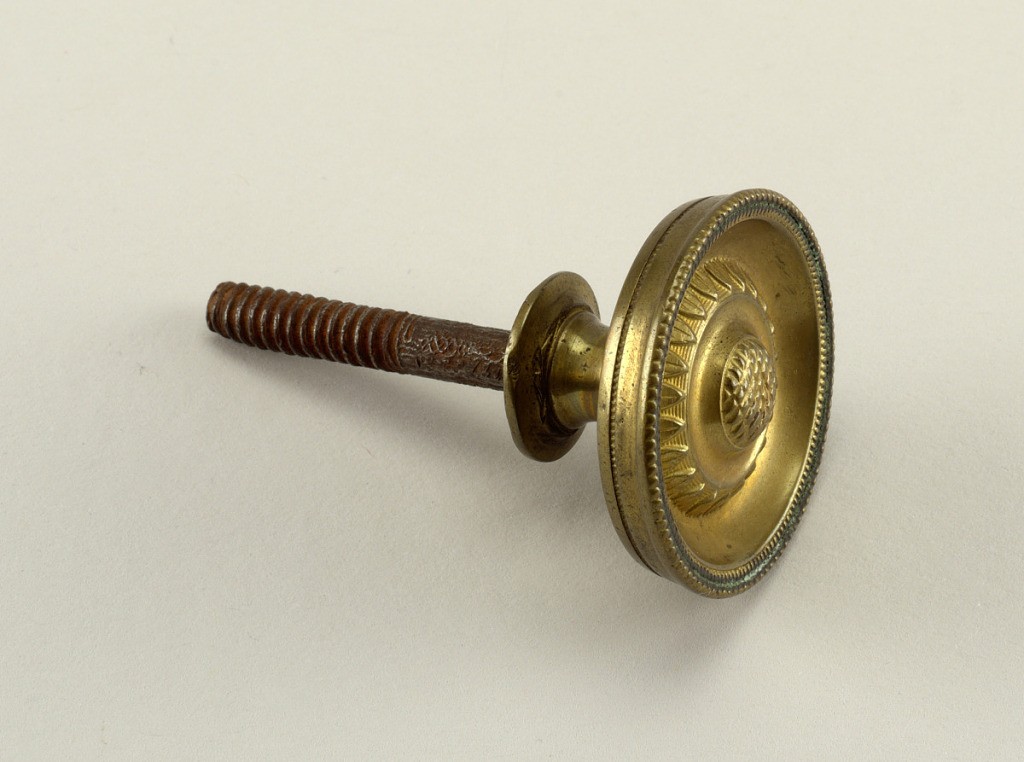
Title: Knob
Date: ca. 1795
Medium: brass
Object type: knob
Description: Cast head with lead mouldings, circle of blue enamel along circumference